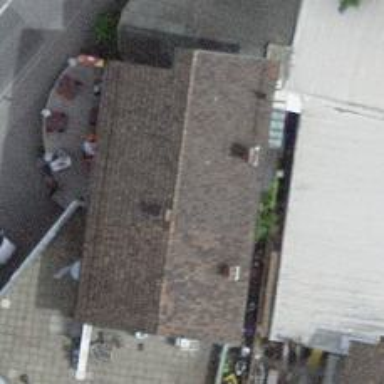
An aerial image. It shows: Bar.